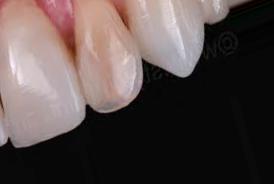
Condition: Tooth Discoloration